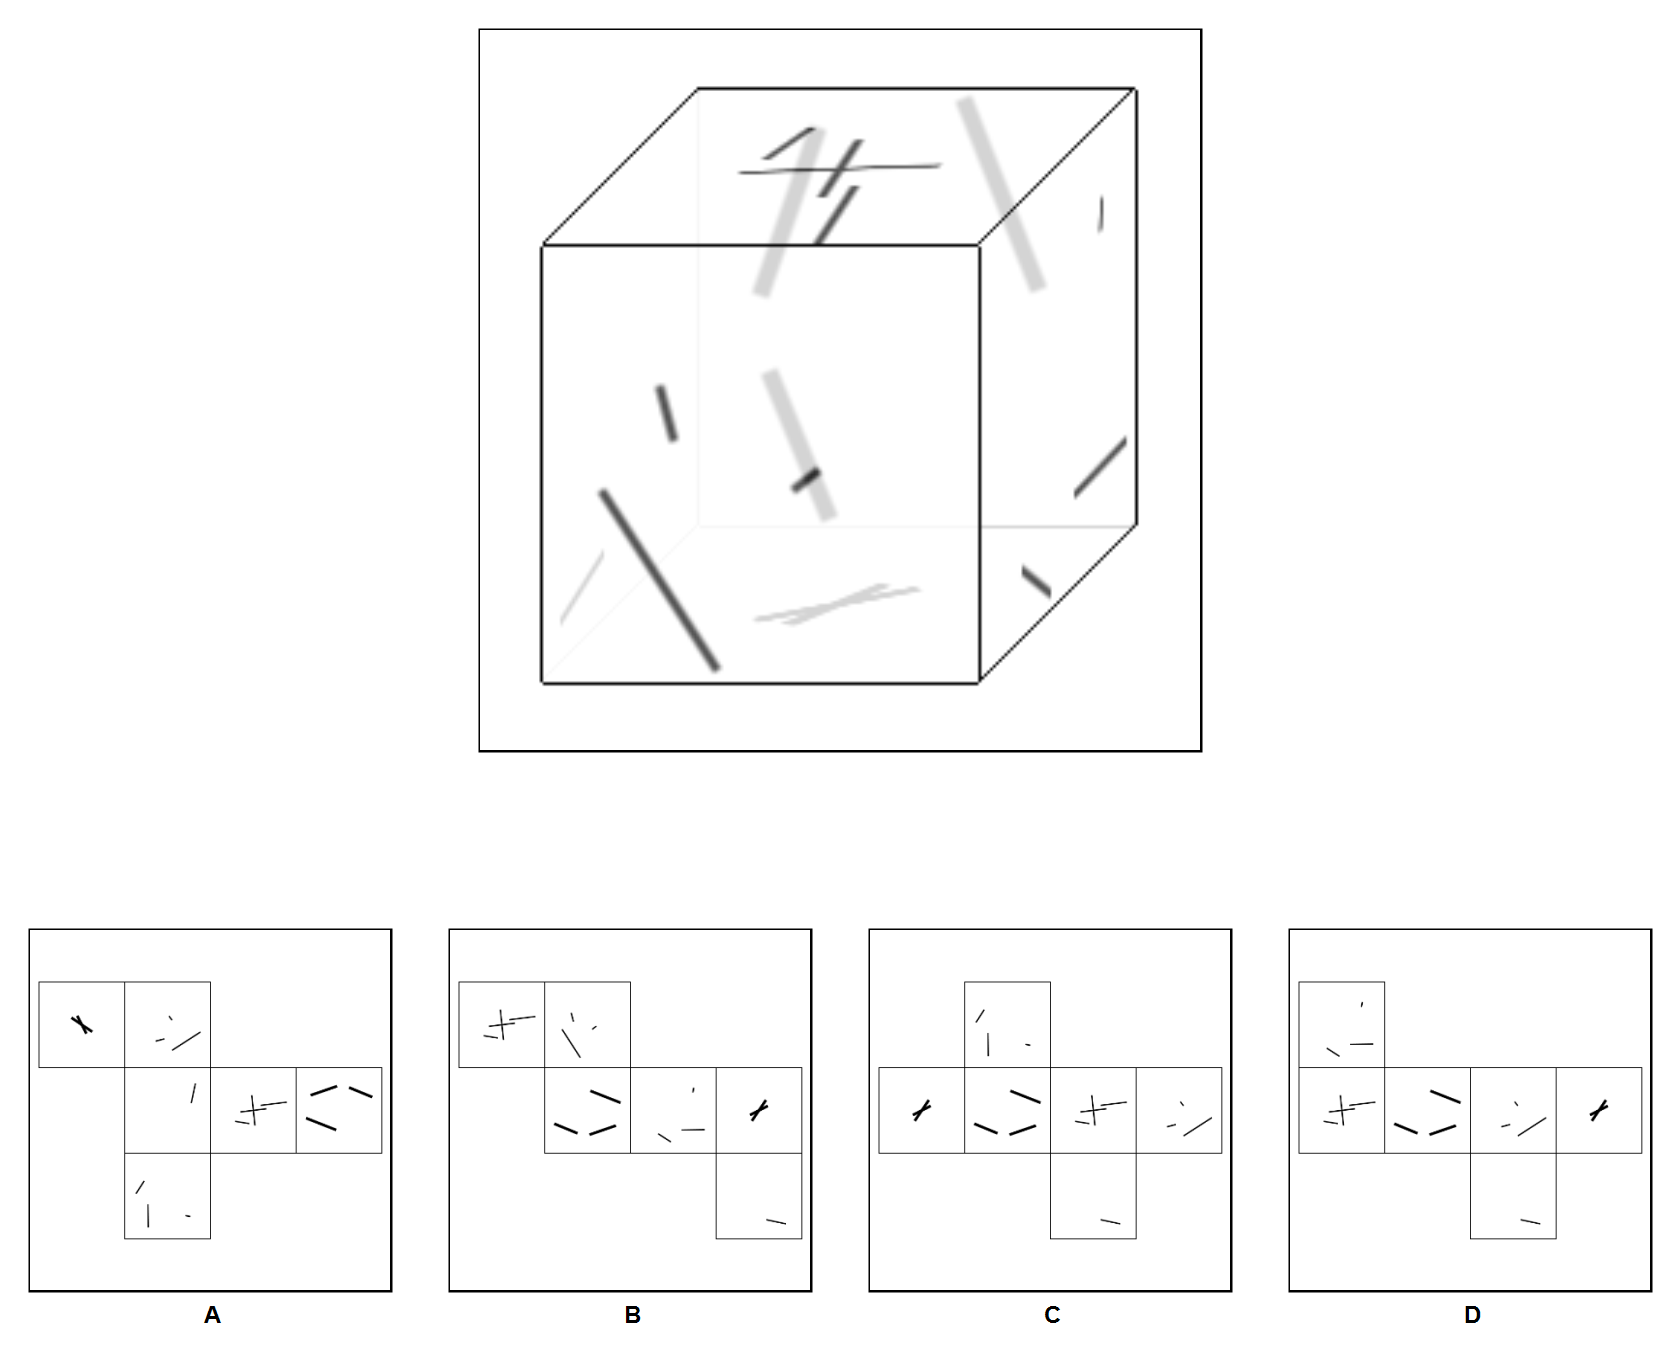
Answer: C